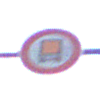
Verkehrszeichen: VerbotKennzeichnungspflichtigeKraftfahrzeugeGefaehrlicheGueter
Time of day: SunriseSunset
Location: Outdoor (Nature)
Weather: PartlyCloudy
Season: NotSpecified
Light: Natural